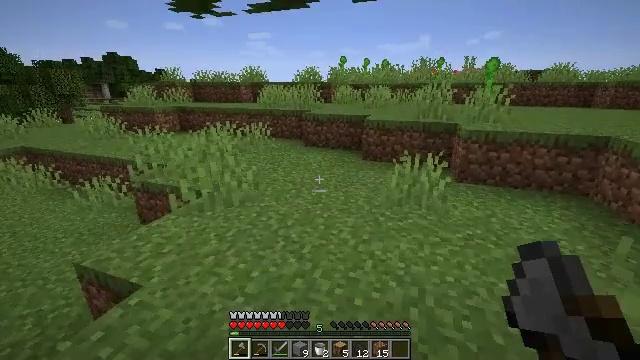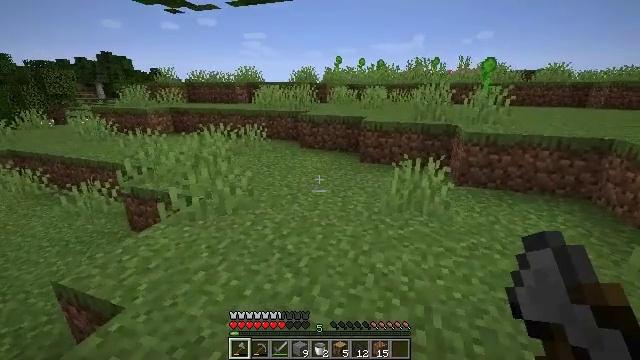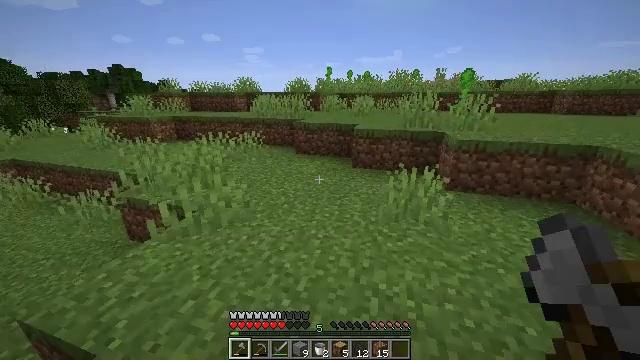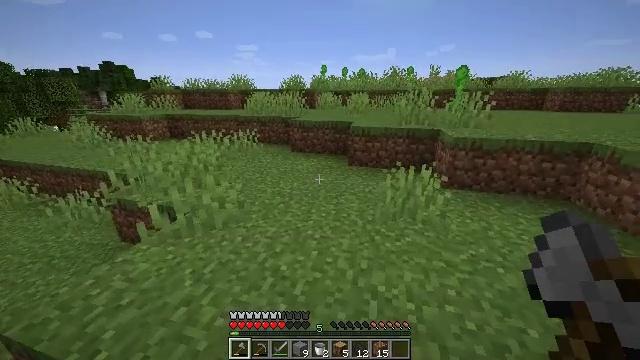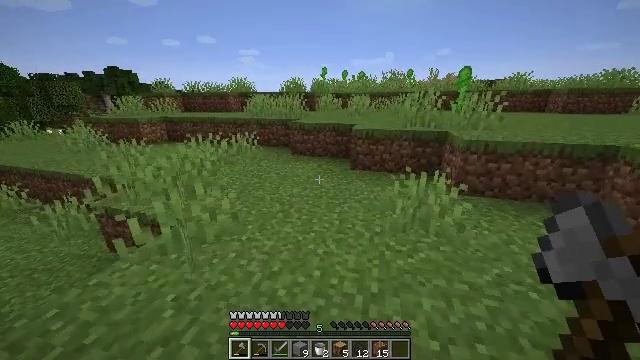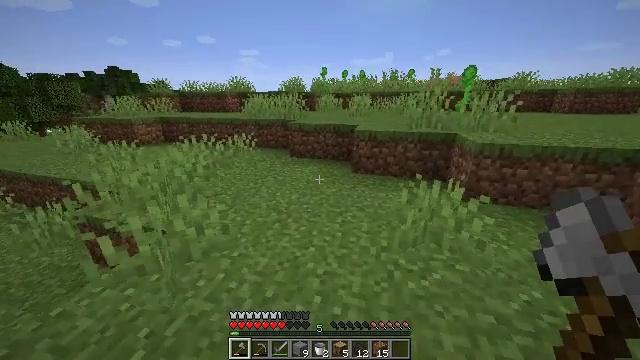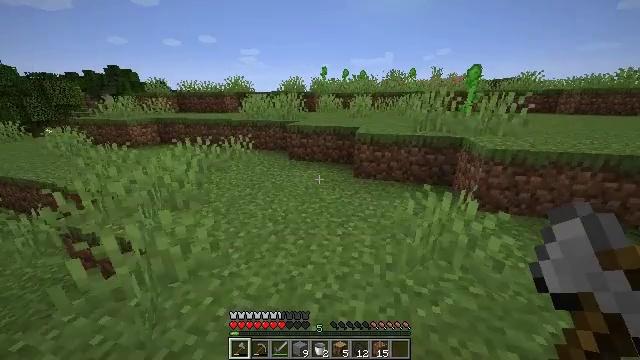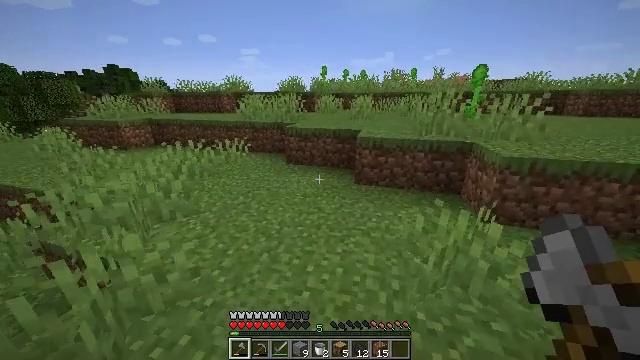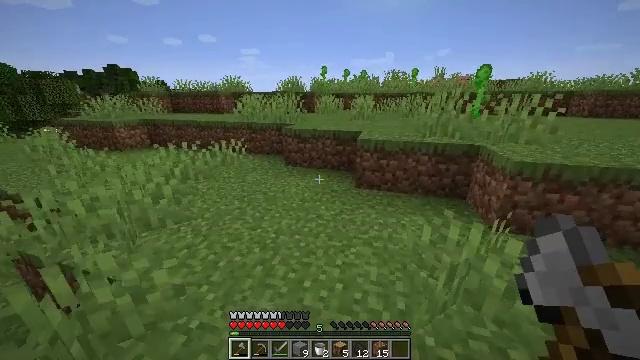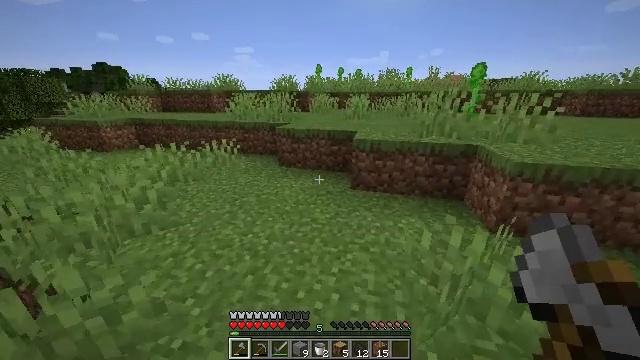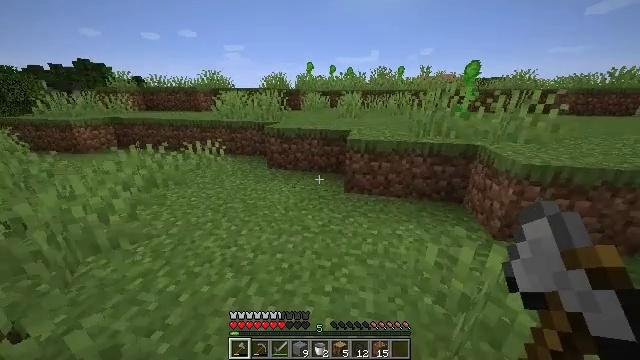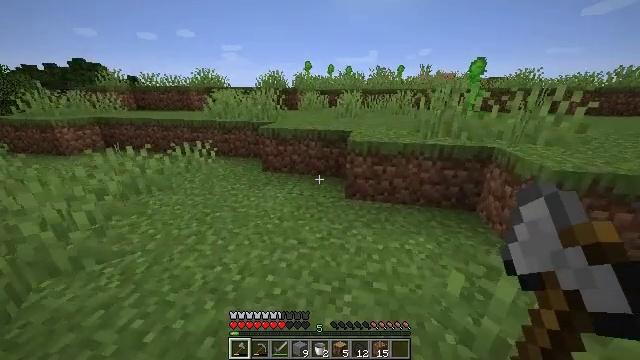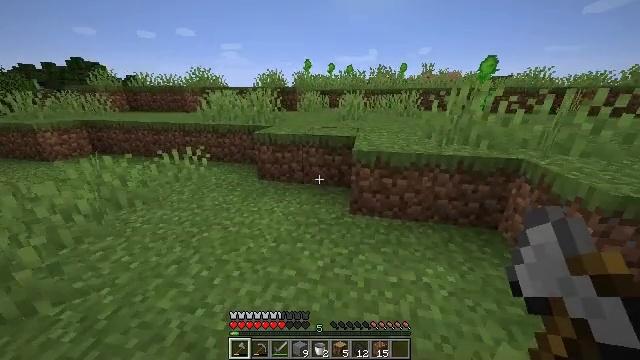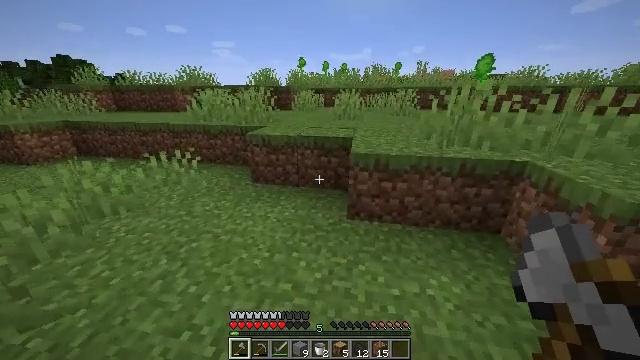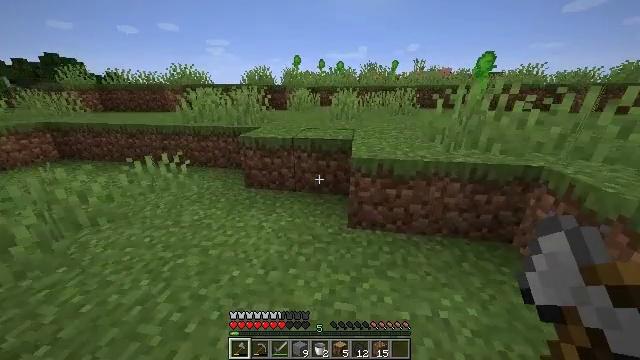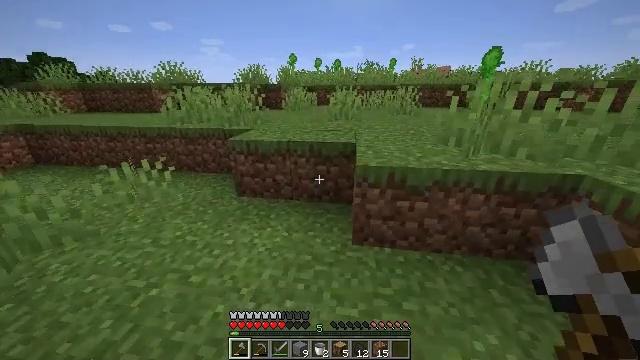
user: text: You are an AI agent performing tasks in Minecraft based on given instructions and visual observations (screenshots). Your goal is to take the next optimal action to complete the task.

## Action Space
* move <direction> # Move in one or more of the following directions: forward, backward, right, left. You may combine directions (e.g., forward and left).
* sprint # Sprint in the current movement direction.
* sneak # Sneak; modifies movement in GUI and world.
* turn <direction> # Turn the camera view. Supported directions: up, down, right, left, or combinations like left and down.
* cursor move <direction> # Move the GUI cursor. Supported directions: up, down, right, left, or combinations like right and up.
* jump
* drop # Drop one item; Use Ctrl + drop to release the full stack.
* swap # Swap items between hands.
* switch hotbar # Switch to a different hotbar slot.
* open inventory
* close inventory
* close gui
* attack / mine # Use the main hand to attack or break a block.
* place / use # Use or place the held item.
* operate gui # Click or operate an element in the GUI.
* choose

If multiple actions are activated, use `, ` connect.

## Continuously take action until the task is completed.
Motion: motion action
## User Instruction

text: Break the sunflower to collect it.
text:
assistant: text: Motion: move forward, sprint
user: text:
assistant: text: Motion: move forward, sprint, turn right
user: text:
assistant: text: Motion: move forward, sprint, turn right
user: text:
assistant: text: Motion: move forward, sprint
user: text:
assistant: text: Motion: move forward, sprint
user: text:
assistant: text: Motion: move forward, sprint
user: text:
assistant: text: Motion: move forward, sprint
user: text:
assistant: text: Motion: move forward, sprint
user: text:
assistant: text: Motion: move forward, sprint, turn right
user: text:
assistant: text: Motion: move forward, sprint, turn right
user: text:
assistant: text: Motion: move forward, sprint
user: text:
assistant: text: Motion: move forward, sprint
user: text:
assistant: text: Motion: move forward, sprint, turn right
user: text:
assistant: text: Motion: move forward, sprint, turn right
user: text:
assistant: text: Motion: move forward, sprint
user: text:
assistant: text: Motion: move forward, sprint, turn right
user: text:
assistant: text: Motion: move forward, turn right
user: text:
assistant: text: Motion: move forward, turn right and up
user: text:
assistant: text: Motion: move forward, turn right, jump
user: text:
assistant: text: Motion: move forward, jump
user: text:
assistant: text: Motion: move forward, jump
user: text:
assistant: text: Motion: move forward, turn right
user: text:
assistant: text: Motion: move forward, turn right
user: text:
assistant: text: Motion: move forward, turn right
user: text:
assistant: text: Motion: move forward, turn right
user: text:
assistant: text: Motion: move forward, turn right
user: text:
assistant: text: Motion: move forward, turn right
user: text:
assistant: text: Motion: move forward, turn right
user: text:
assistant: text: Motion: move forward
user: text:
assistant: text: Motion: no_op